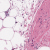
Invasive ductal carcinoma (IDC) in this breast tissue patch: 0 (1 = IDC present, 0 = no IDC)